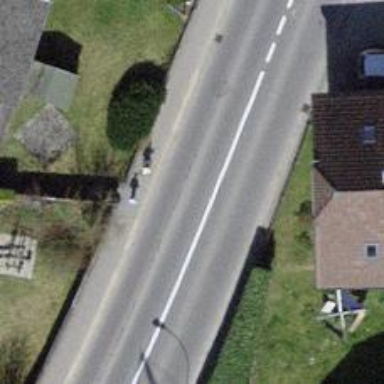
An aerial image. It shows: Set of steps on the road.